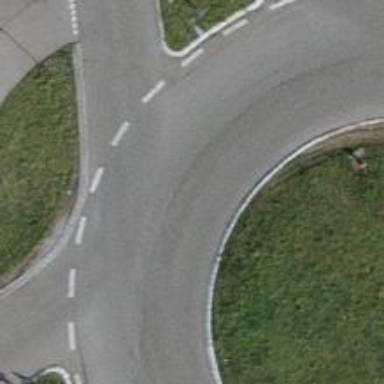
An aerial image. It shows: Roundabout on residential road with asphalt surface.